Question: I've already read many Tic Tac Toe topics on StackOverflow. And I found the strategy on Wikipedia is suitable for my presentation project:
> A player can play perfect tic-tac-toe if they choose the move with the
highest priority in the following table[3].1) Win: If you have two in a row, play the third to get three in a
row.2) Block: If the opponent has two in a row, play the third to block
them.4) Block Opponent's Fork:Option 1: Create two in a row to force the opponent into defending, as
long as it doesn't result in them creating a fork or winning. For
example, if "X" has a corner, "O" has the center, and "X" has the
opposite corner as well, "O" must not play a corner in order to win.
(Playing a corner in this scenario creates a fork for "X" to win.)Option 2: If there is a configuration where the opponent can fork,
block that fork.5) Center: Play the center.6) Opposite Corner: If the opponent is in the corner, play the
opposite corner.7) Empty Corner: Play an empty corner.8) Empty Side: Play an empty side.
I've followed these step, and the computer never loses. However, the way it attacks is not perfect. Because I have no clue how to do step 3. Here is what I do in step 3: scan every cell, check if put token on that cell creates a fork, then put it there.
'''
private void step3() // Create Fork.
{
int[] dummyField = (int[])field.Clone();
// Try Level 1 Dummy
for (int i = 0; i < 9; i++)
{
if (dummyField[i] != 0) continue;
dummyField[i] = 2;
if (countFork(dummyField, 2) >= 2)
{
nextCell = i;
return;
}
dummyField[i] = 0;
}
}
'''
Please give me some advice about this step.
EDIT1: The count fork will count how many forks that computer has (computer's tokens is 2, player tokens is 1, because I used that method for step 4 too, so there is a parameter for token in 'countFork' function).
EDIT2: The reason why I say it is not perfect is this (CPU goes first, and its cells are blue, human cells are red).

As you can see, if I put in the top-side cell, the computer wins. But if I put in the right-side cell, it's a tie, although the computer can still win.
Here is my countFork function (I need to port this code to Alice, which doesn't support 2-dimension array, so I use getNumberFromXY to convert 2-dimension array into 1-dimension):
'''
private int countFork(int[] field, int token)
{
int result = 0;
// Vertical
int cpuTokenCount;
int spareCell;
for (int x = 0; x < 3; x++)
{
cpuTokenCount = 0;
spareCell = -1;
for (int y = 0; y < 3; y++)
{
if (field[getNumberFromXY(x, y)] == token)
cpuTokenCount++;
else if (field[getNumberFromXY(x, y)] == 0)
spareCell = getNumberFromXY(x, y);
}
if (cpuTokenCount == 2 && spareCell != -1) result++;
}
// Horizontal
for (int y = 0; y < 3; y++)
{
cpuTokenCount = 0;
spareCell = -1;
for (int x = 0; x < 3; x++)
{
if (field[getNumberFromXY(x, y)] == token)
cpuTokenCount++;
else if (field[getNumberFromXY(x, y)] == 0)
spareCell = getNumberFromXY(x, y);
}
if (cpuTokenCount == 2 && spareCell != -1) result++;
}
// Top-Left To Lower-Right Diagonal
cpuTokenCount = 0;
spareCell = -1;
for (int i = 0; i < 3; i++)
{
if (field[getNumberFromXY(i, i)] == token)
cpuTokenCount++;
else if (field[getNumberFromXY(i, i)] == 0)
spareCell = getNumberFromXY(i, i);
}
if (cpuTokenCount == 2 && spareCell != -1) result++;
// Top-Right To Lower-Left Diagonal
cpuTokenCount = 0;
spareCell = -1;
for (int i = 0; i < 3; i++)
{
if (field[getNumberFromXY(2 - i, i)] == token)
cpuTokenCount++;
else if (field[getNumberFromXY(2 - i, i)] == 0)
spareCell = getNumberFromXY(2 - i, i);
}
if (cpuTokenCount == 2 && spareCell != -1) result++;
return result;
}
'''
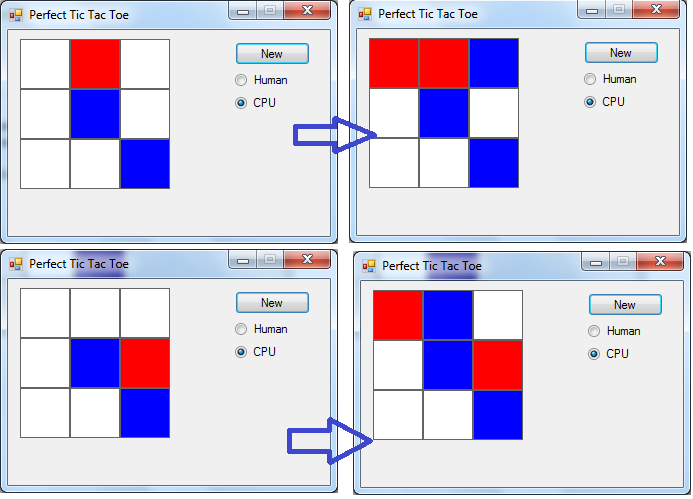
Answer: I am not sure that it is the most elegant way to do it, but here is a two step way of looking at forks.
If the computer cannot win next turn, and it is not the first or second turn, a fork might be possible (this does not deal with creating the setup for a fork, just finding a fork).
For each of the cells that are empty, fill it, then run your step 1 function (sees if there are two in a row). If it finds two places, congrats, you have a fork. If not, you don't.